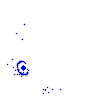
Particle: electron